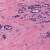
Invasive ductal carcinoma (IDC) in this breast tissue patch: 0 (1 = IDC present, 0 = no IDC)